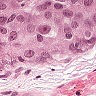
Metastatic tissue present: yes